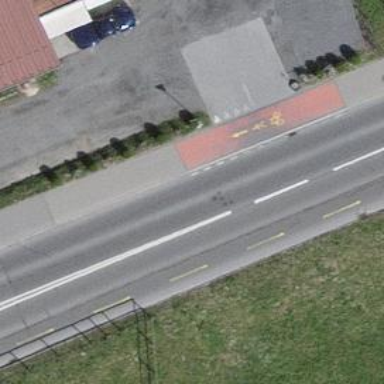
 with lane for cyclists on the left and cycle track on the right."